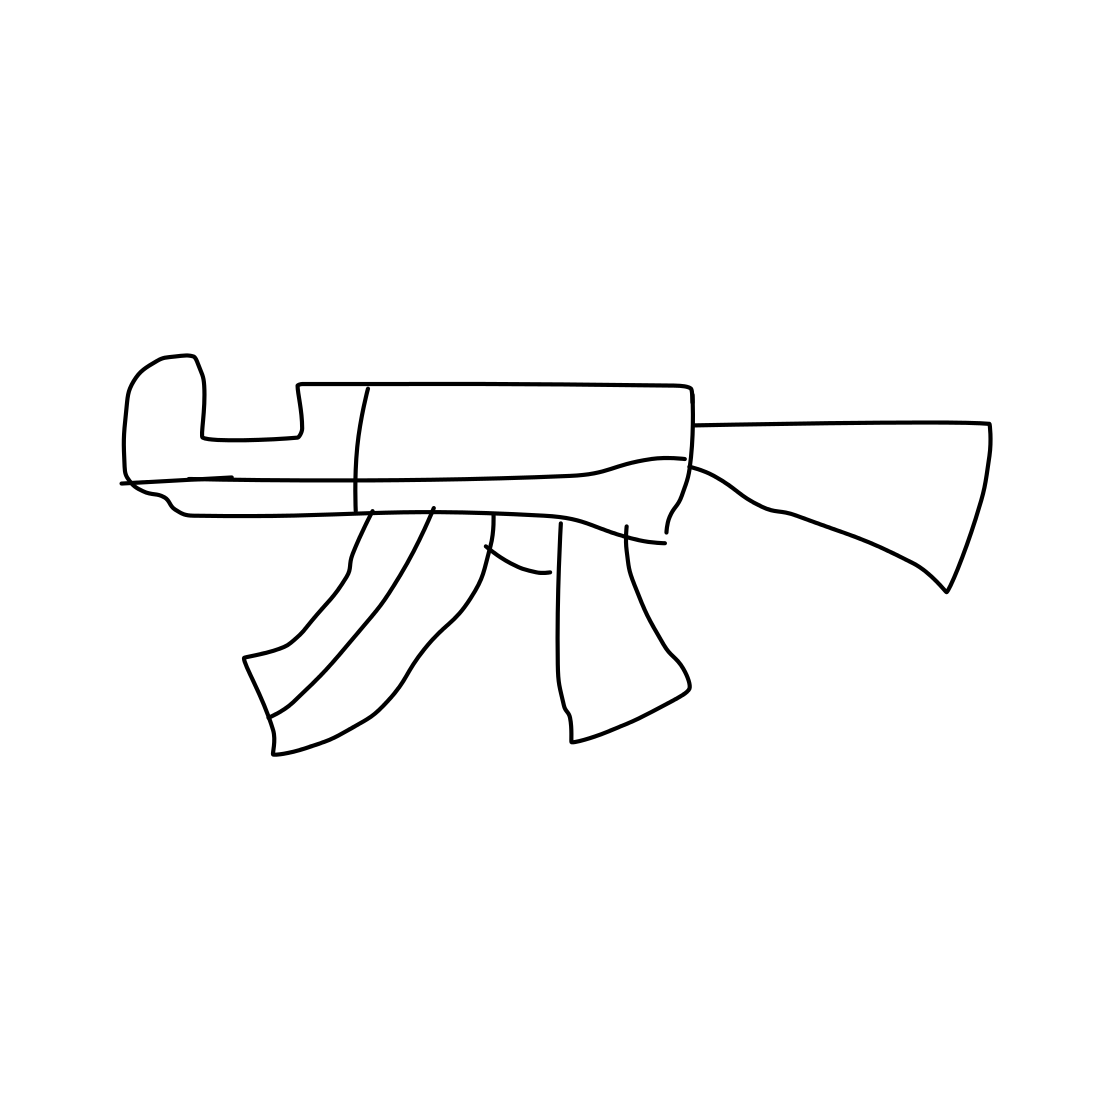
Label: rifle